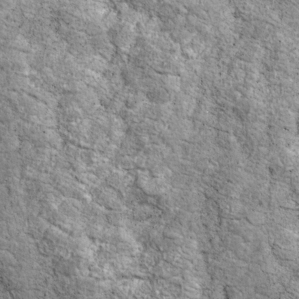
Label: non_frost